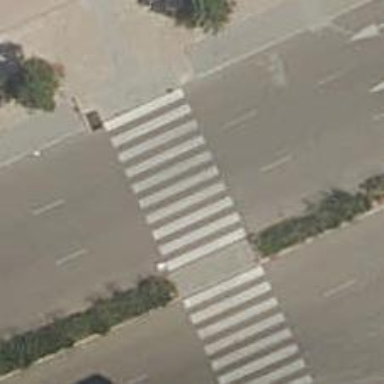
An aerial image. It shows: Uncontrolled crossing on the road.